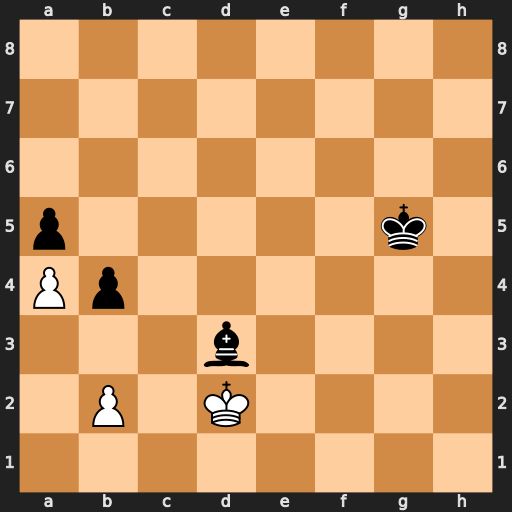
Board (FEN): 8/8/8/p5k1/Pp6/3b4/1P1K4/8
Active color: w
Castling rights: -
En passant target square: -
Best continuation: Kxd3 Kf5 Kc4 Ke4 Kb5 Kd3 Kxa5 b3 Kb4